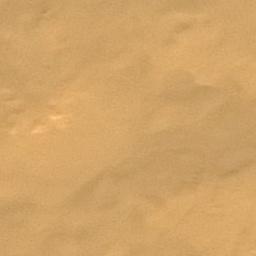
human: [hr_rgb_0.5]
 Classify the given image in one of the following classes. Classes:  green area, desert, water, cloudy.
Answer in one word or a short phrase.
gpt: desert